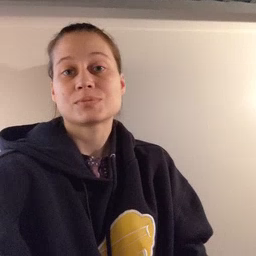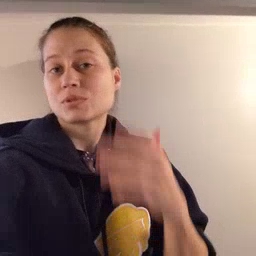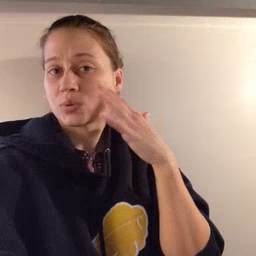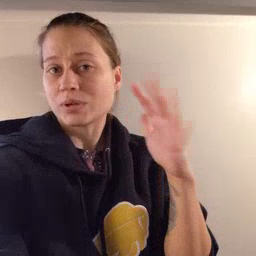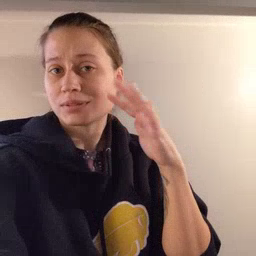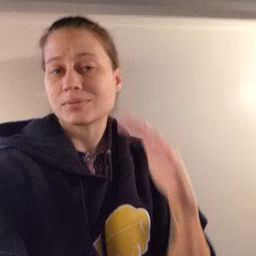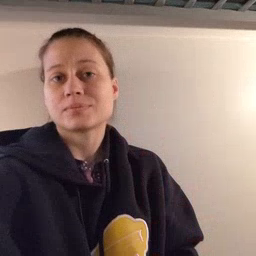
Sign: noisy